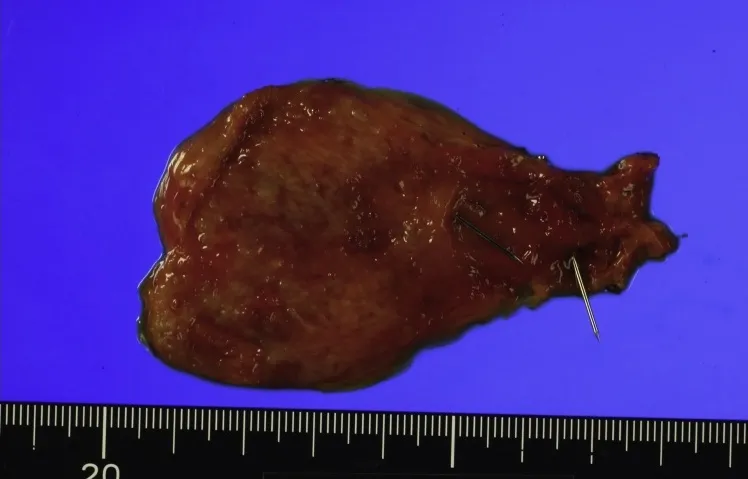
The resected specimen. . Nails were inserted in the subvesical bile ducts of the resected specimen.
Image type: pathology (immunostaining)